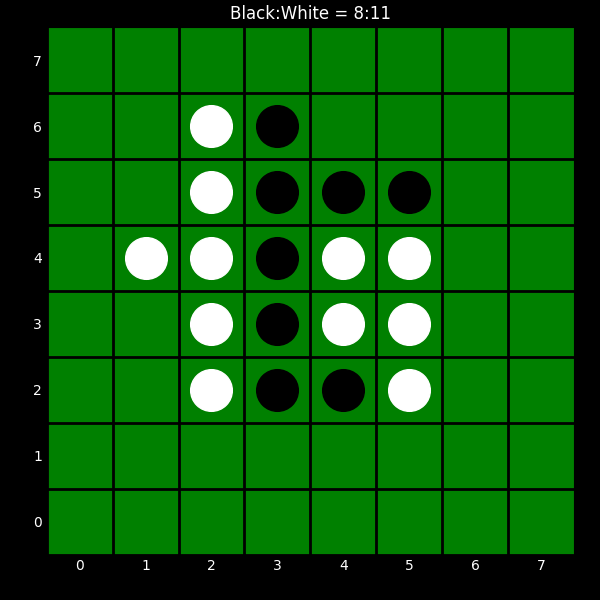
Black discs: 8
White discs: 11